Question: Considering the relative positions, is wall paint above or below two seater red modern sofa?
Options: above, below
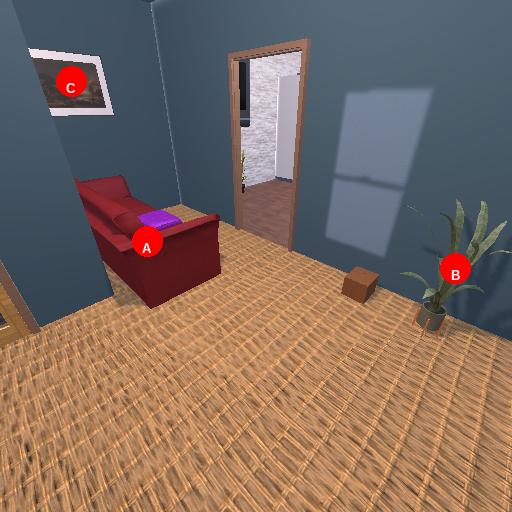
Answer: above